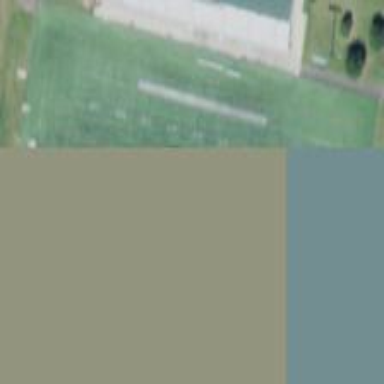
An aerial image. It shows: American football pitch for leisure and sport activities.